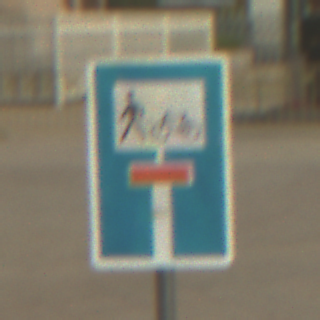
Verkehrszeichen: SackgasseRadverkehrFussgaengerDurchlaessig
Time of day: MorningAfternoon
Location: Outdoor (Suburban)
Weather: Clear
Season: NotSpecified
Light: Natural